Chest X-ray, PA view. Patient: 56 years old, sex F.
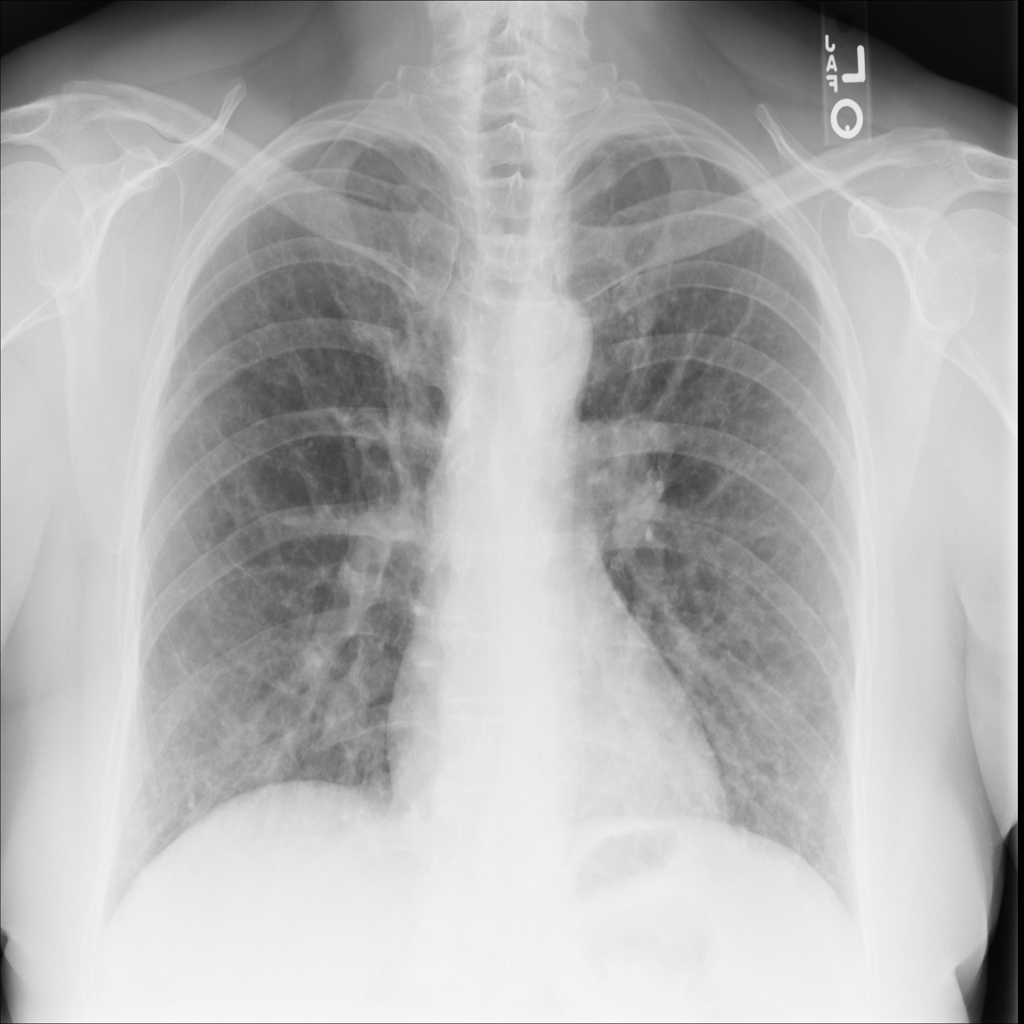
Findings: No Finding